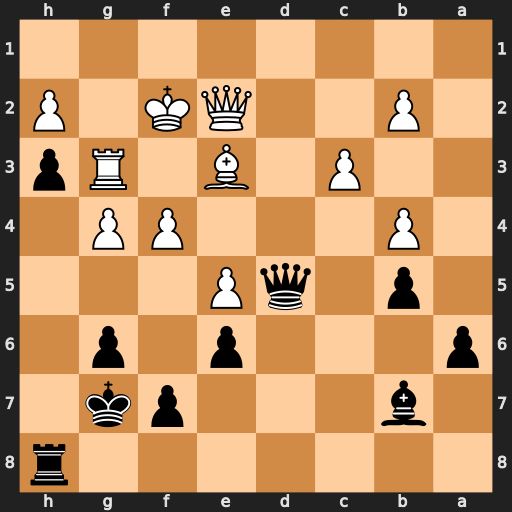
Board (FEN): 7r/1b3pk1/p3p1p1/1p1qP3/1P3PP1/2P1B1Rp/1P2QK1P/8
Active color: b
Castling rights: -
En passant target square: -
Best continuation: Qh1 Rg1 Qxh2+